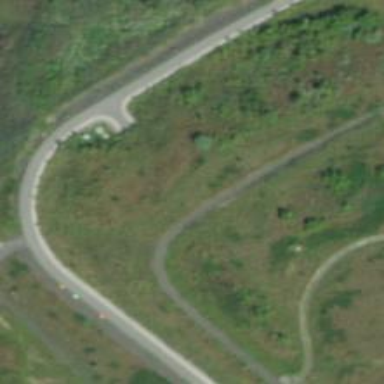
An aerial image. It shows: Path with cycle track.